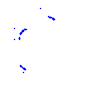
Particle: proton